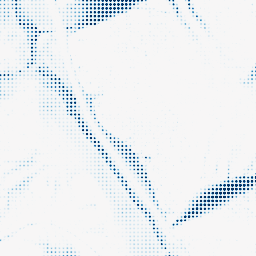
Category: morphological
Decomposition family: morphological
Decomposition parameters: operation: closing
size: 20
Upsampling method: sinc_blackman
Upsampling parameters: scale: 8
kernel_size: 4
Upsampling scale: 8